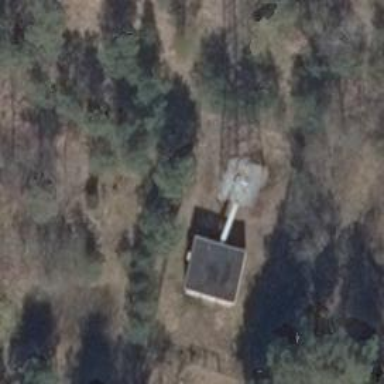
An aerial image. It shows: Communication mast tower.